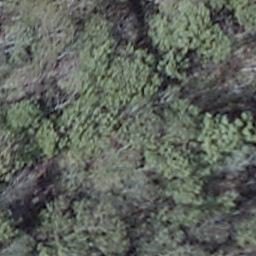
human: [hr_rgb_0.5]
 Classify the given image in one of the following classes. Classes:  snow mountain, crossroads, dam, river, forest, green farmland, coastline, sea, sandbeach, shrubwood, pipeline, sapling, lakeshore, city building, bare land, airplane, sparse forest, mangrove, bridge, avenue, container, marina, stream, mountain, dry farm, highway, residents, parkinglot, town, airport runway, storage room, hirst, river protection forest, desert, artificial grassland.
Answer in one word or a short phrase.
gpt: shrubwood